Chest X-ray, AP view. Patient: 8 years old, sex M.
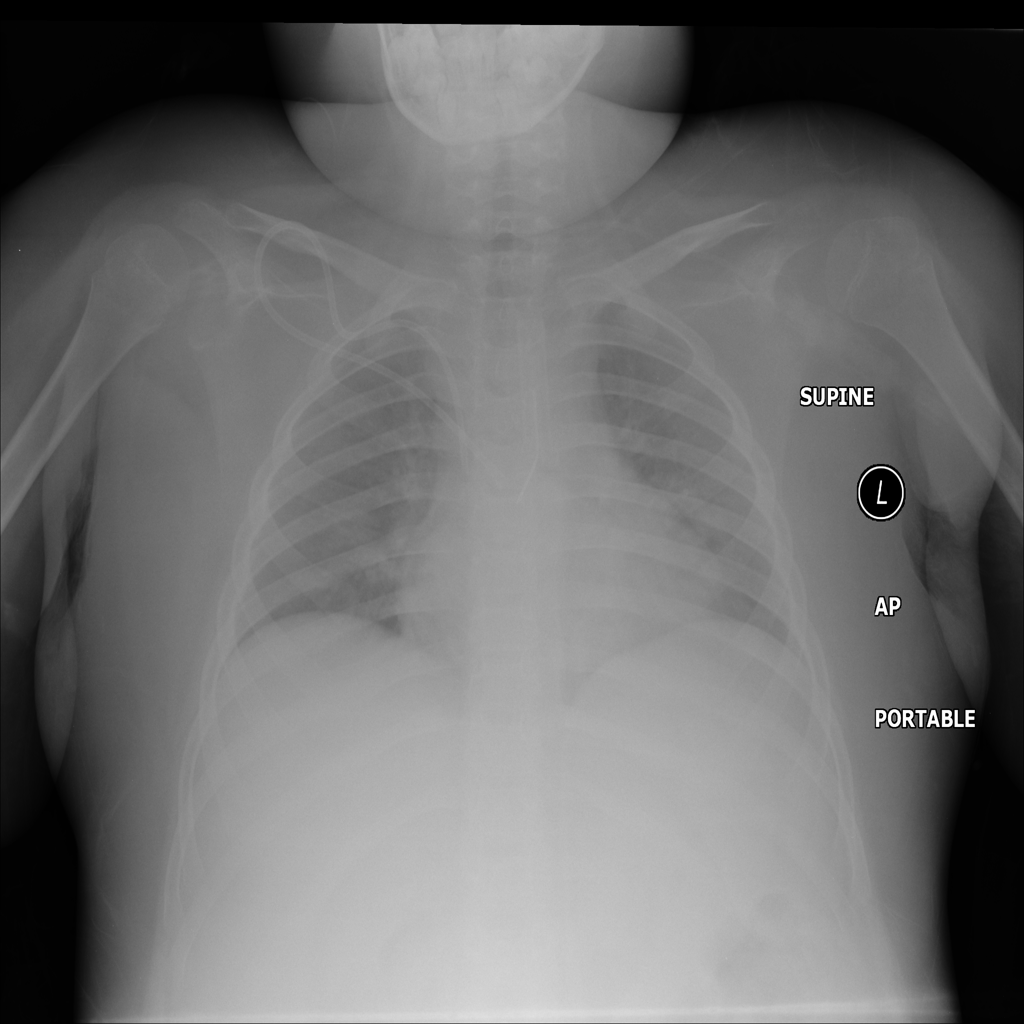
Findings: No Finding